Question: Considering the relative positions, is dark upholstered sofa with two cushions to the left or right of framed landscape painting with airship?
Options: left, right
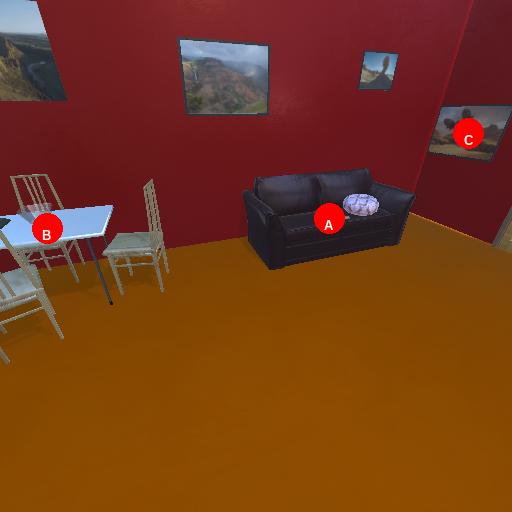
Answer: left